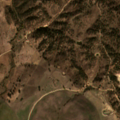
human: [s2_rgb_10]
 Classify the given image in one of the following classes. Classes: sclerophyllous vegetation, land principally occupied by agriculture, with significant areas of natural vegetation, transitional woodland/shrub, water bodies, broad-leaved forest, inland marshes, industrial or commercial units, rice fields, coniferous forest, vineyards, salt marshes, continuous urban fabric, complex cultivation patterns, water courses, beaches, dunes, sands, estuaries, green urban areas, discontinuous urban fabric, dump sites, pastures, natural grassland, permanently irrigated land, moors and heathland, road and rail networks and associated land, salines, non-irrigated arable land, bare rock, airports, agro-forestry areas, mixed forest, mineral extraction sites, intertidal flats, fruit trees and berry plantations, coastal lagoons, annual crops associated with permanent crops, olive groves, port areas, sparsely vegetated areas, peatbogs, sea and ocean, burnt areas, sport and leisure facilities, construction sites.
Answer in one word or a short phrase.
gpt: permanently irrigated land, pastures, annual crops associated with permanent crops, agro-forestry areas, broad-leaved forest, transitional woodland/shrub